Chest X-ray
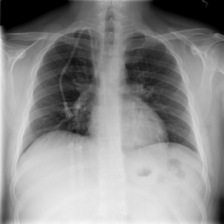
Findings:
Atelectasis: negative
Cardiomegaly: negative
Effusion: negative
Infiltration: negative
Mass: negative
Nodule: negative
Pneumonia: negative
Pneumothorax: negative
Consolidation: negative
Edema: negative
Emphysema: negative
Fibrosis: negative
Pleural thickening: negative
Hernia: negative